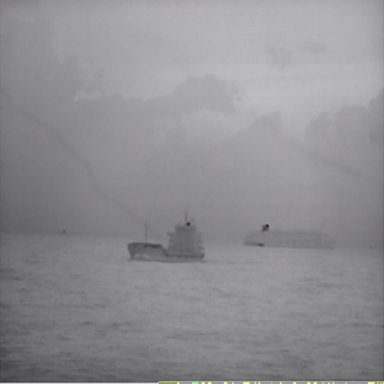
There is a liner in the infrared image.